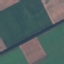
Land use / land cover class: AnnualCrop